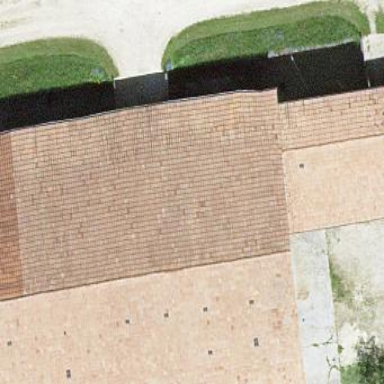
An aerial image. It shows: Gabled roof on farm auxiliary building.